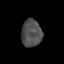
Tissue: prostate
Cell type: T cells
Senescence score: 0.3228
Nuclear area (px): 551
Mean DAPI intensity: 77.958